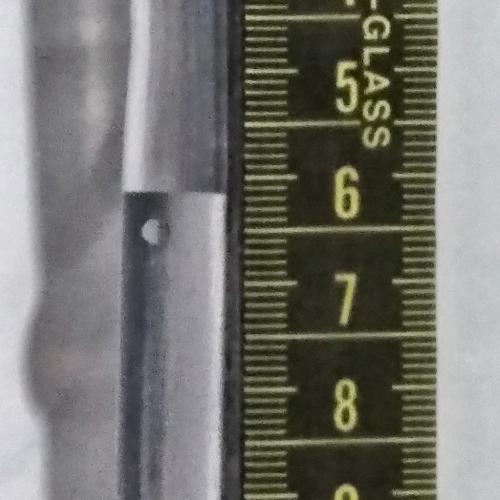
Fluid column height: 6.2 cm